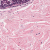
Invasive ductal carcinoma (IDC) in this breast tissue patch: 0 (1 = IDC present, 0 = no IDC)